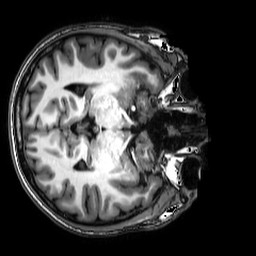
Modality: T1w
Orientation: axial
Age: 44
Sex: male
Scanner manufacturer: philips
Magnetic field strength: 3 T
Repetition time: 0.008115 s
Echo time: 0.003721 s